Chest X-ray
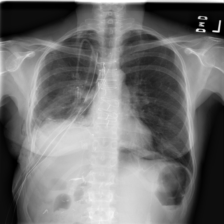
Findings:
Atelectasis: negative
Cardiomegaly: negative
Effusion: negative
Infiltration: negative
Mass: negative
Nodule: negative
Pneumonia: negative
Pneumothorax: positive
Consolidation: negative
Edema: negative
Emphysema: positive
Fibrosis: negative
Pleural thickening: negative
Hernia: negative